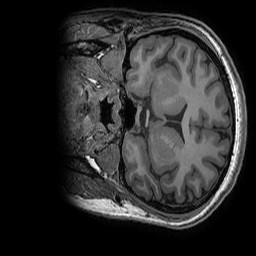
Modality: T1w
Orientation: coronal
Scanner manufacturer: ge
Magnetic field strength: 3 T
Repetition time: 0.008156 s
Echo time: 0.00318 s